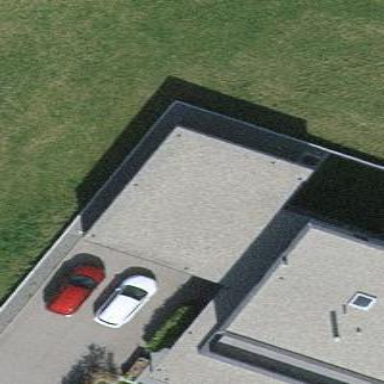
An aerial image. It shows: Garage.